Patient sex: F
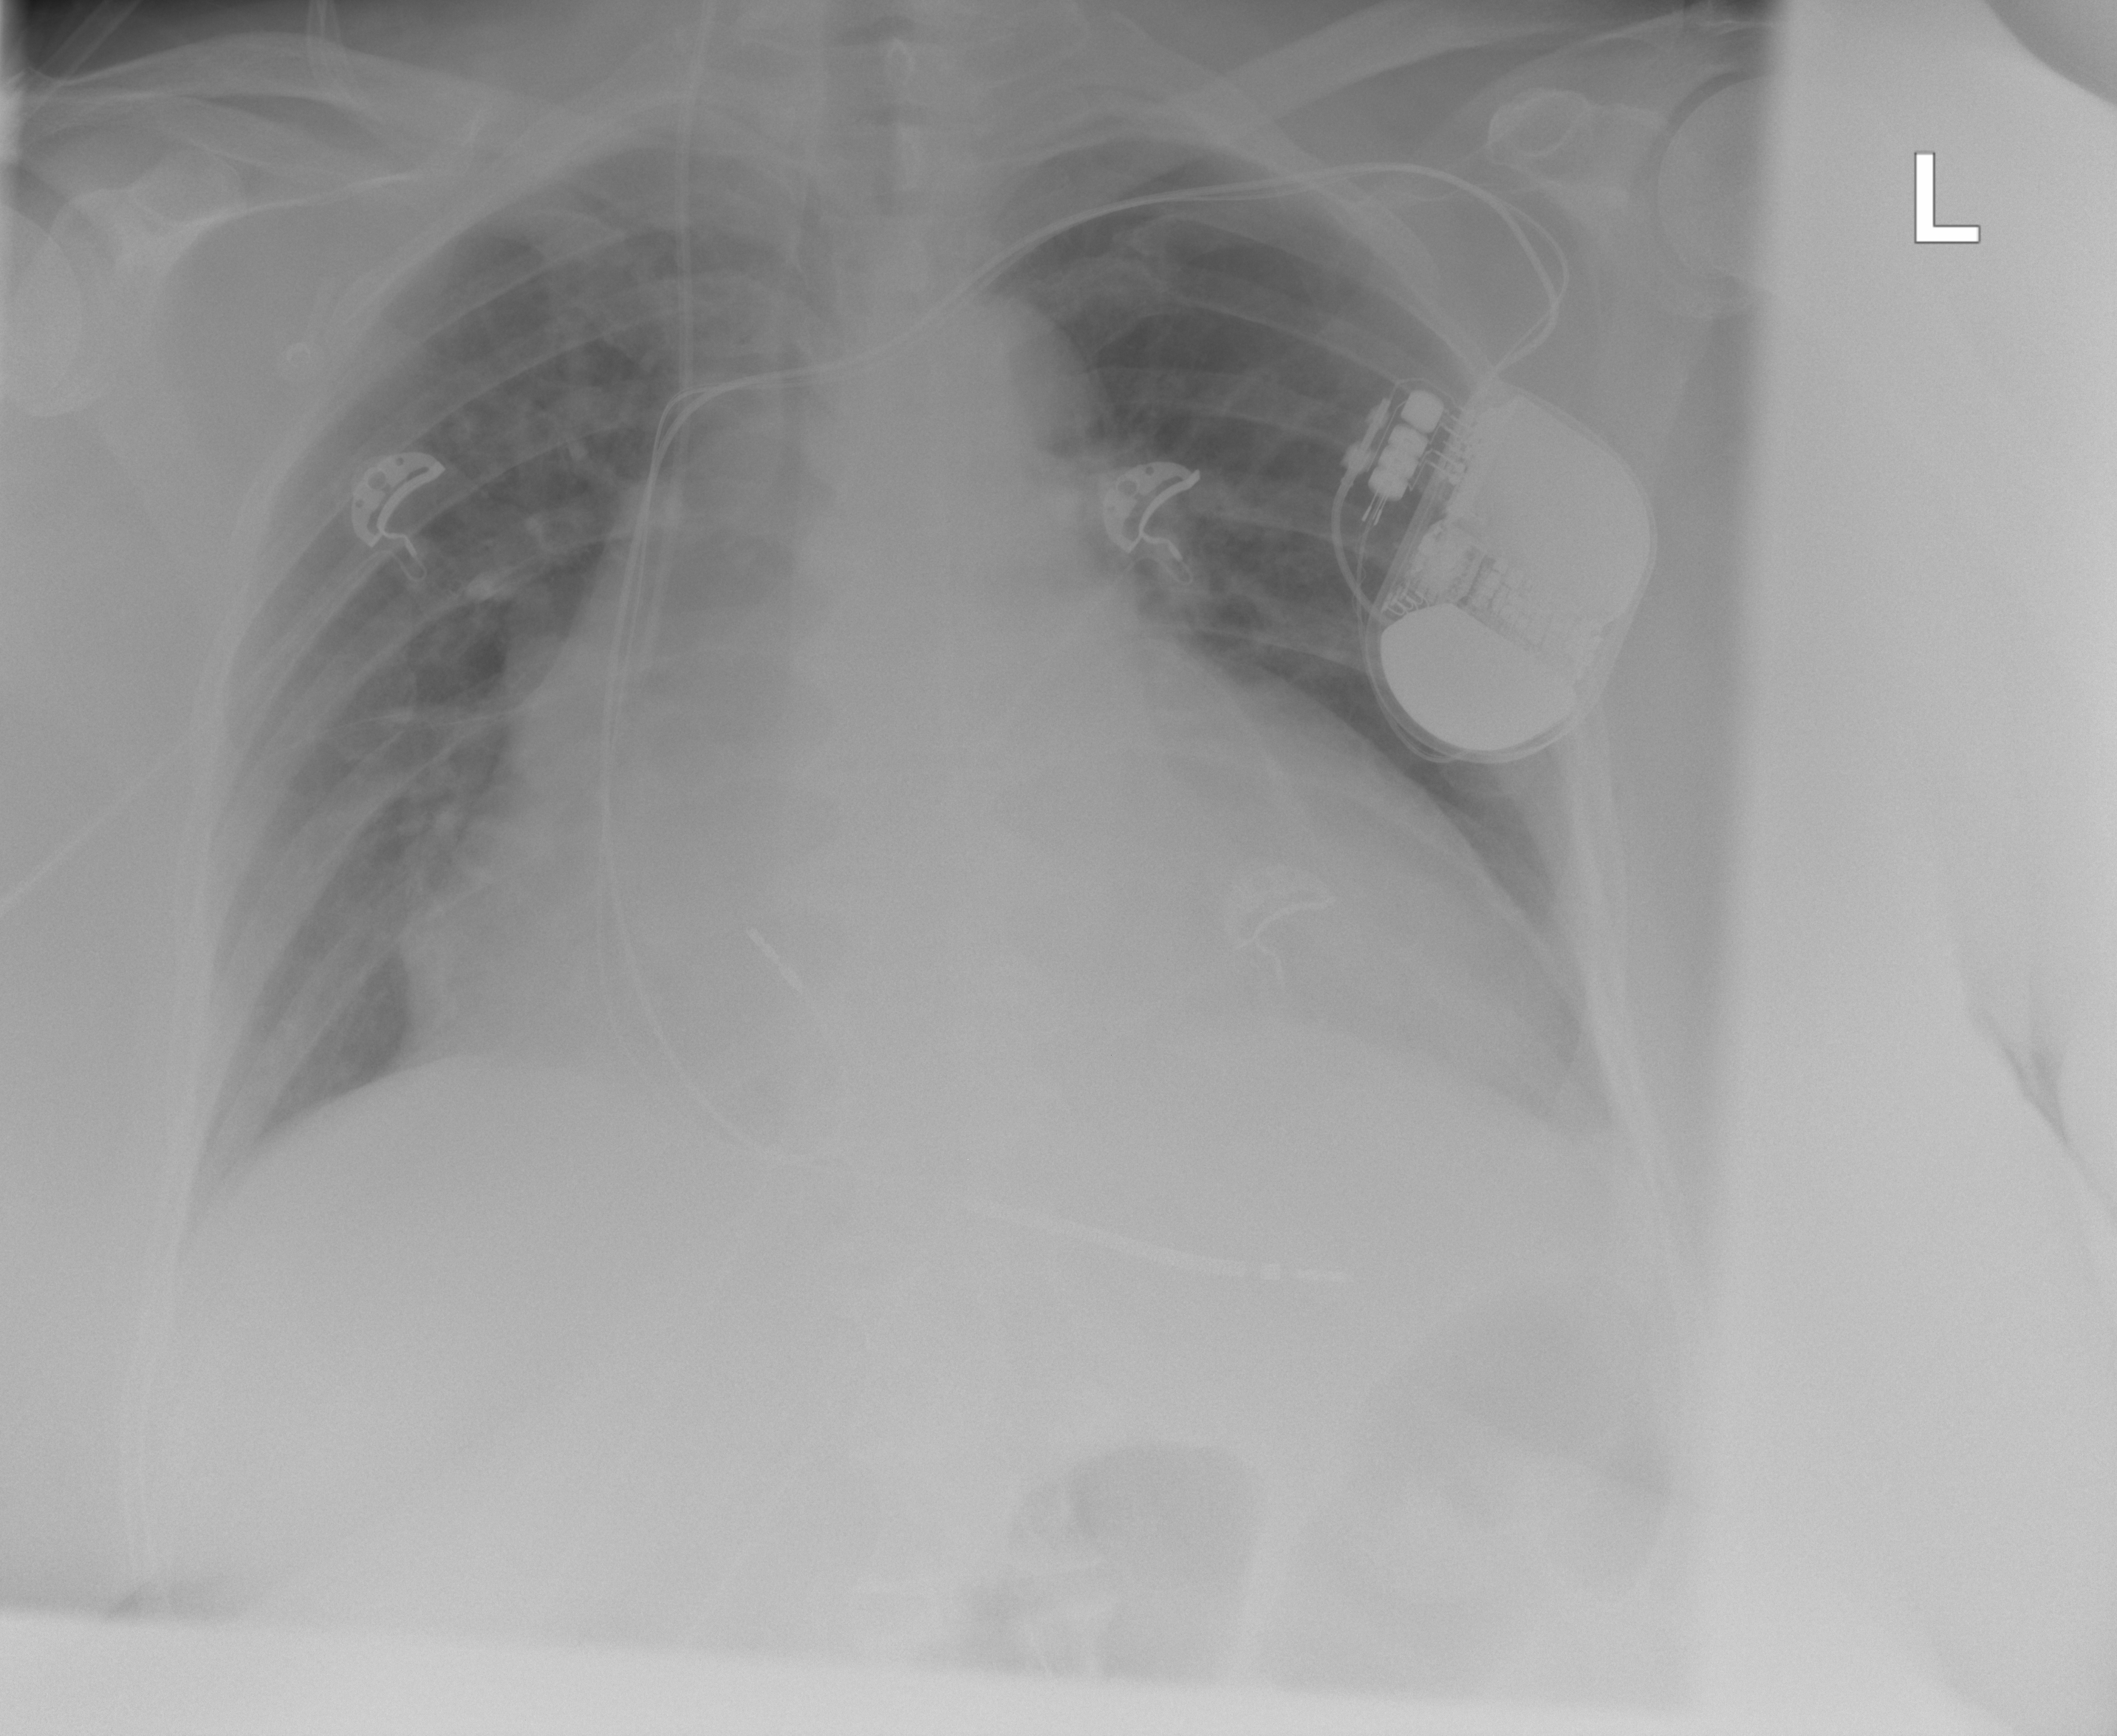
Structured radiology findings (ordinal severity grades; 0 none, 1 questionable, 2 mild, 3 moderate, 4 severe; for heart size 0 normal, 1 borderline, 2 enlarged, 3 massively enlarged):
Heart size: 3
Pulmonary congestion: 0
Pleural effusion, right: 0
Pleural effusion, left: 0
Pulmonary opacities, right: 0
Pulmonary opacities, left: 0
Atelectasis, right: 0
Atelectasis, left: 2